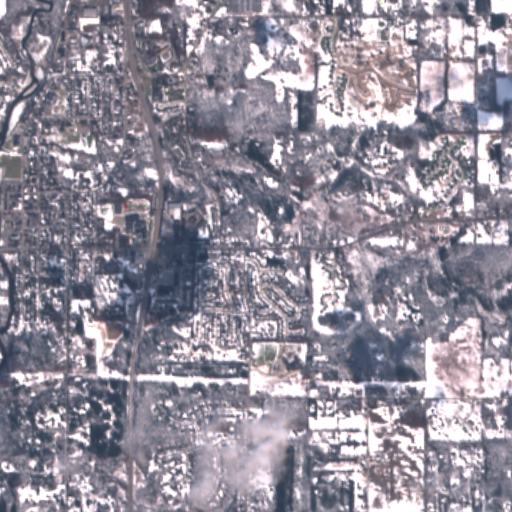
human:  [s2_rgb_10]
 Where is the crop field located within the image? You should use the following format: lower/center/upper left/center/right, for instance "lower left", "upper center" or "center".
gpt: The crop field is located in the upper left of the image.
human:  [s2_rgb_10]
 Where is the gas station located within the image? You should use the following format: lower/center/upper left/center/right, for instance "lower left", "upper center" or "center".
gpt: The gas station is located in the center left of the image.
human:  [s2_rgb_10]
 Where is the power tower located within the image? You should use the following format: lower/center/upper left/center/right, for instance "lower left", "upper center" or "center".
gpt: The power tower is located in the lower of the image.
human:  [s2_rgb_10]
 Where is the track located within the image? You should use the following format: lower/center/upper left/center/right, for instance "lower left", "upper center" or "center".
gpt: The track is located in the center left of the image.
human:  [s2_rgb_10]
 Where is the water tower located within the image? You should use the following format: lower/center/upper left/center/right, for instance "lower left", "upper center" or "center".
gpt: The water tower is located in the center left of the image.
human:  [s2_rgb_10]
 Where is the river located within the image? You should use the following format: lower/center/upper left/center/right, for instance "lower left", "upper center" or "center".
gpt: The river is located in the left of the image.
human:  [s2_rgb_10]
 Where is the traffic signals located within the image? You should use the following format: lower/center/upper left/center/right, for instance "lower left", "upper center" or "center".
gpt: The traffic signals is located in the upper left of the image.
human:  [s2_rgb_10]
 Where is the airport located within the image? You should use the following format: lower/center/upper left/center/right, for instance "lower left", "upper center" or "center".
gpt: There is no airport in the image.